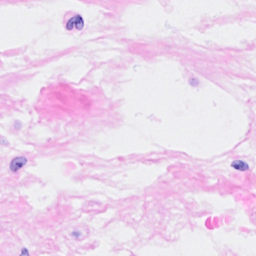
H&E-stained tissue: Breast